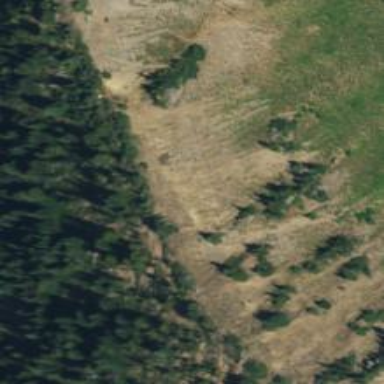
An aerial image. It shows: Advanced backcountry skiing trail groomed for backcountry use.